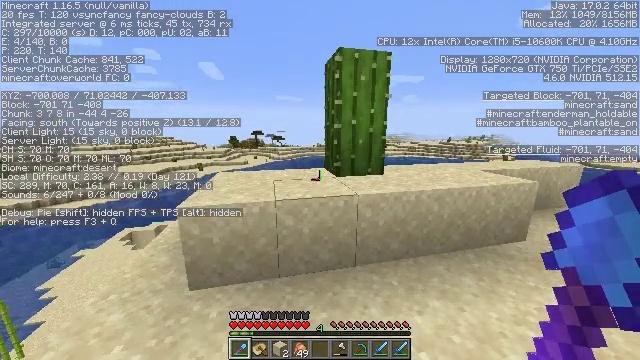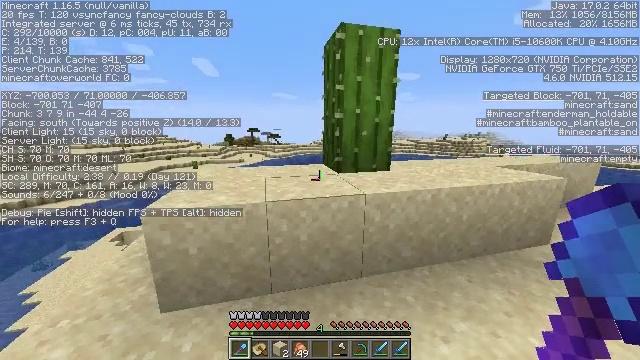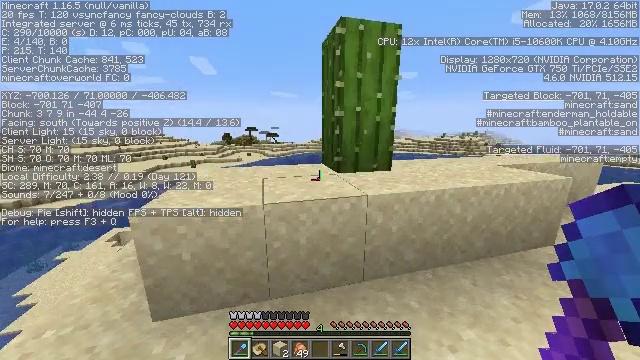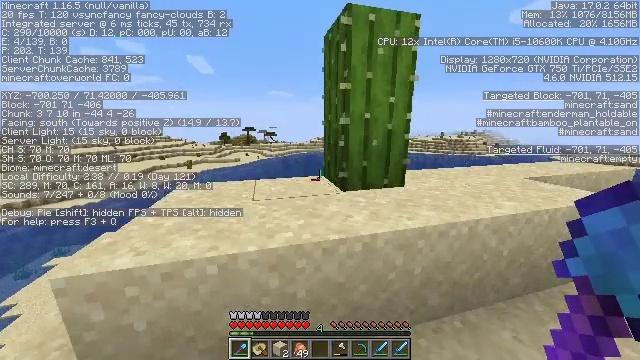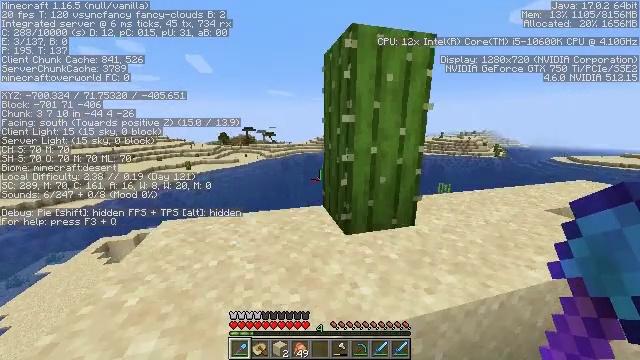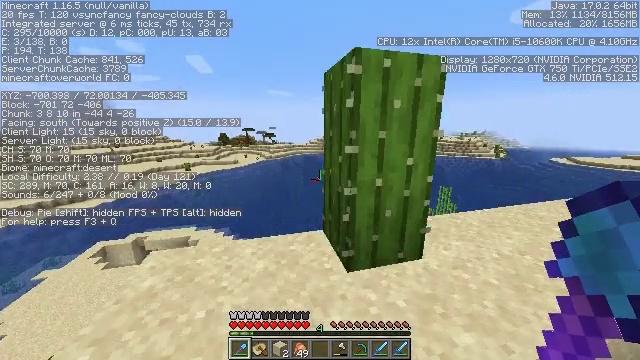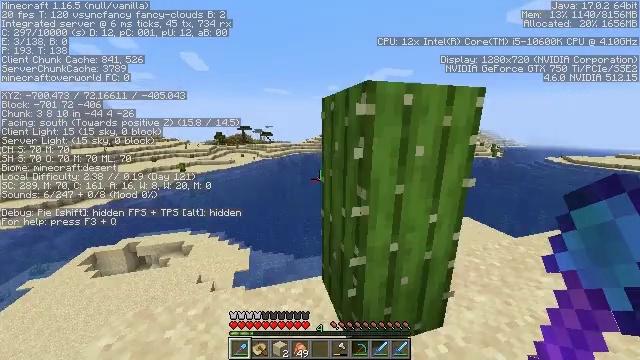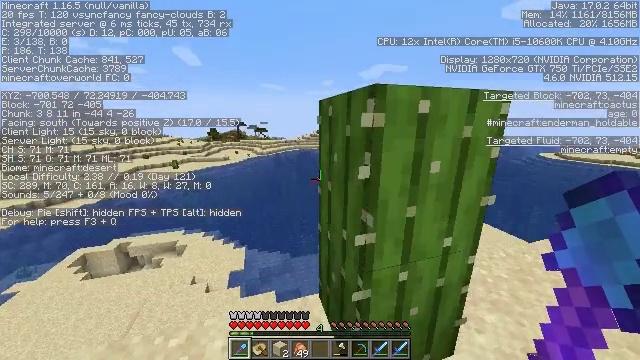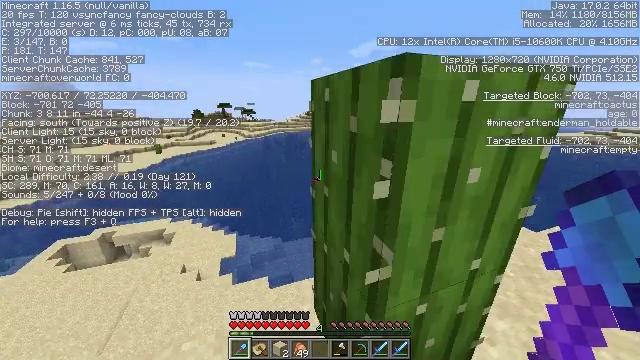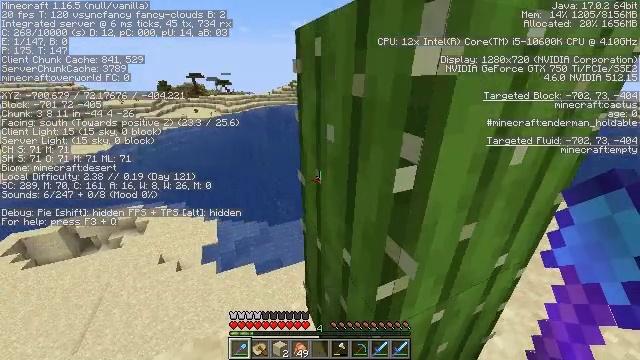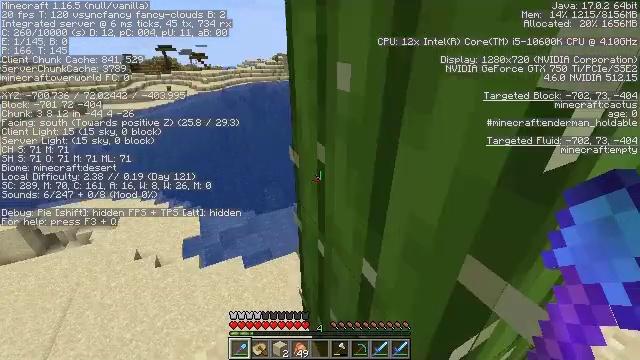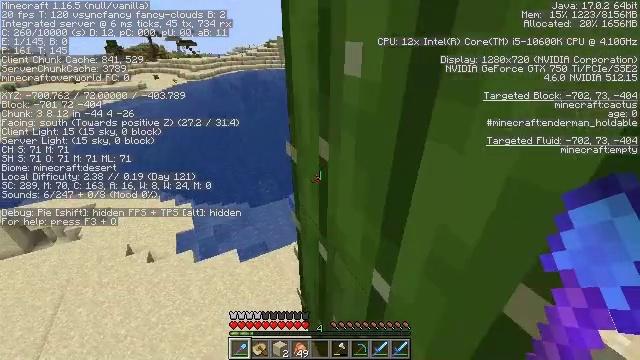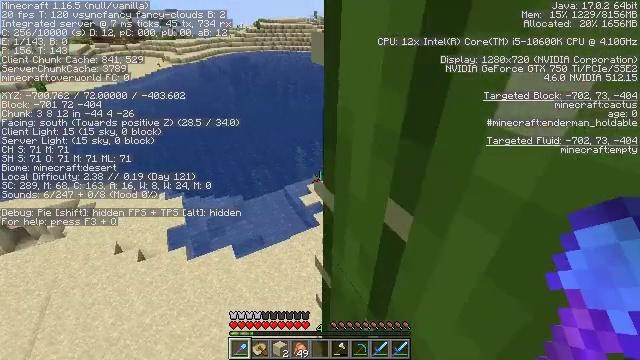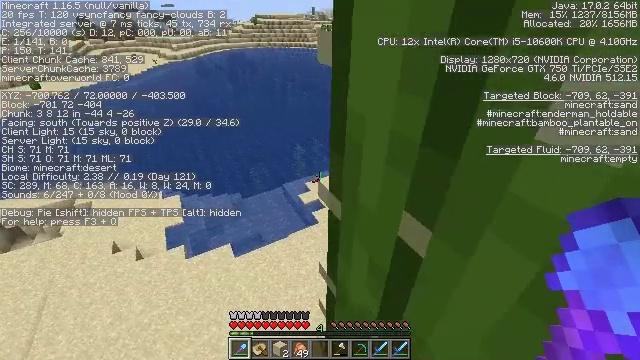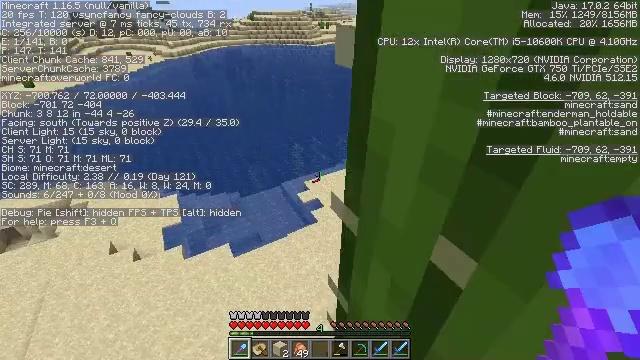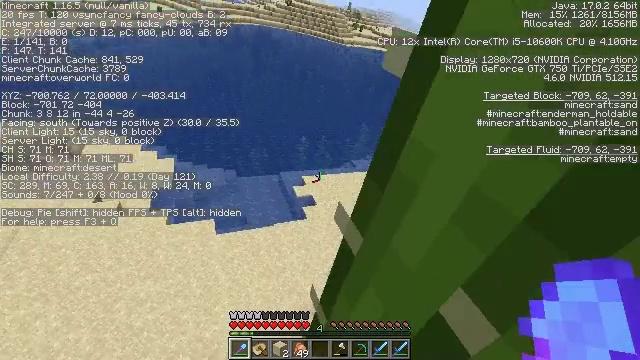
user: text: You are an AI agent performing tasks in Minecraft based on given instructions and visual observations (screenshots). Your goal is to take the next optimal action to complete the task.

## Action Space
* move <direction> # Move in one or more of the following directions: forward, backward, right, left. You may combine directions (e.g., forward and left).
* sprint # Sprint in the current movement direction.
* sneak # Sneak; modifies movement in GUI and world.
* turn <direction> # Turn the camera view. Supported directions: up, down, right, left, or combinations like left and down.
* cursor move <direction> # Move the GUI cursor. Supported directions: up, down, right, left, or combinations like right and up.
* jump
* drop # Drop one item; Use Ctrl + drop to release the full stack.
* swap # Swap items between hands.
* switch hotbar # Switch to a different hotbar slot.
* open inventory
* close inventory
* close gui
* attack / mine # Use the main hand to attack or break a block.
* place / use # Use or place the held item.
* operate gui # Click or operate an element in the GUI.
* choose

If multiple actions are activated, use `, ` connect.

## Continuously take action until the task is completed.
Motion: motion action
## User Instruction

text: Gather cactus by attacking it.
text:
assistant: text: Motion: move forward, jump
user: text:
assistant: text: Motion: move forward, jump
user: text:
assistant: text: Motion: move forward, sprint, jump
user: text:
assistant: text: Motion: move forward, sprint, jump
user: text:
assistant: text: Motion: move forward, sprint, jump
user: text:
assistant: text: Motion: move forward, jump
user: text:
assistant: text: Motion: move forward, turn right and down, jump
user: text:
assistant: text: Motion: turn right and down, jump
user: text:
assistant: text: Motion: turn right and down
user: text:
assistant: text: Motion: turn right and down
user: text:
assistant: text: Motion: turn right and down
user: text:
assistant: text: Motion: turn right and down
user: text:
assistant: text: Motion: no_op
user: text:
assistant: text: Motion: no_op
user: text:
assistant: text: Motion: no_op
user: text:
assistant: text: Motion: turn right
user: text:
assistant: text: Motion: turn right
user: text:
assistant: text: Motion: no_op
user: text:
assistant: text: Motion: move right, turn right and up
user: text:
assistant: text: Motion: move right, turn right and up
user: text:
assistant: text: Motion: no_op
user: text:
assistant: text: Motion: no_op
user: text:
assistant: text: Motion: no_op
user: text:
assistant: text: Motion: turn right
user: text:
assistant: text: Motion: turn right and down
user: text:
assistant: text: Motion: turn right and down
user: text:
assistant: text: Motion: move back, turn right and down
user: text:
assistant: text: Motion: move back
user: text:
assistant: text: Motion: move back
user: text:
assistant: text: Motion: move back